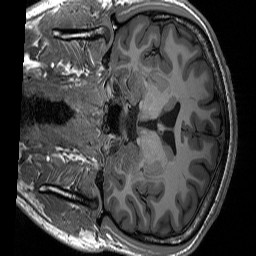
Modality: T1w
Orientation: coronal
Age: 20
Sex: male
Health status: healthy
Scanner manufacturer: siemens
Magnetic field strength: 3 T
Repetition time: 2.3 s
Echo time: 0.00298 s